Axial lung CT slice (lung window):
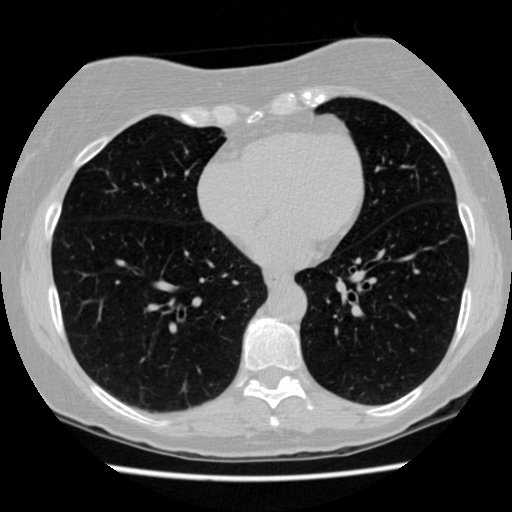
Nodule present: no